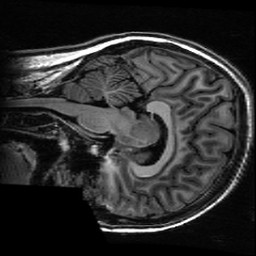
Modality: T1w
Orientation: sagittal
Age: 19
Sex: female
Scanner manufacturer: ge
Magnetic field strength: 3 T
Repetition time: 0.01144 s
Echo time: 0.005012 s